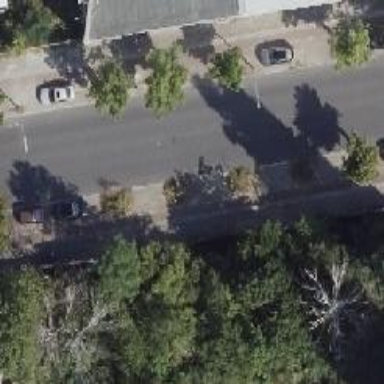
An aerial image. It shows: Broadleaved deciduous tree with parking obstacle.